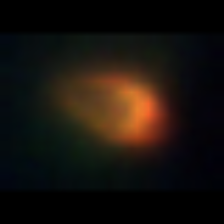
Taxon: Unknown_phyto
Group: Unknown